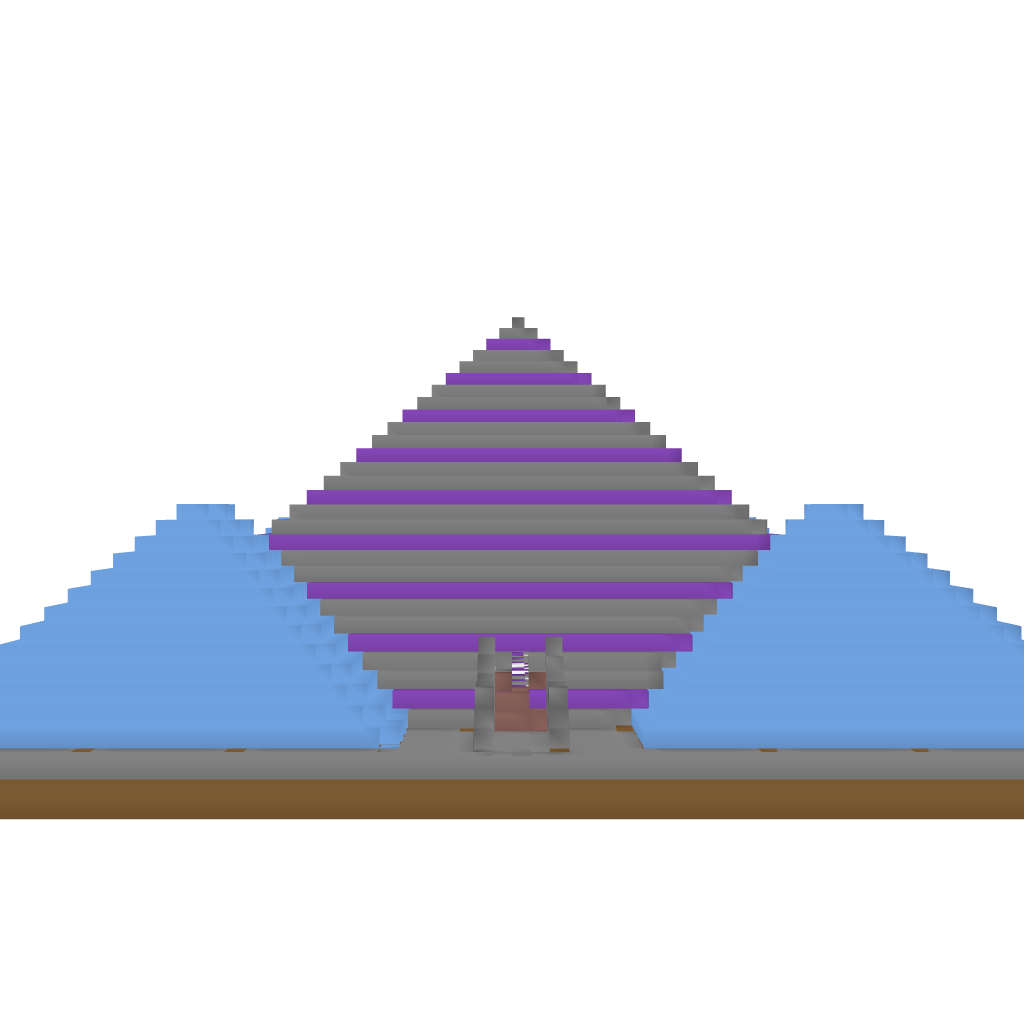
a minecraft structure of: Pyramid Spawn high quality